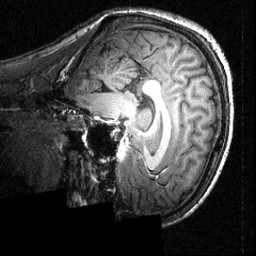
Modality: T1w
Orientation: sagittal
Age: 25
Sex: male
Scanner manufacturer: siemens
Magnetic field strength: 3.951 T
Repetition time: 1.5 s
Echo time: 0.00335 s